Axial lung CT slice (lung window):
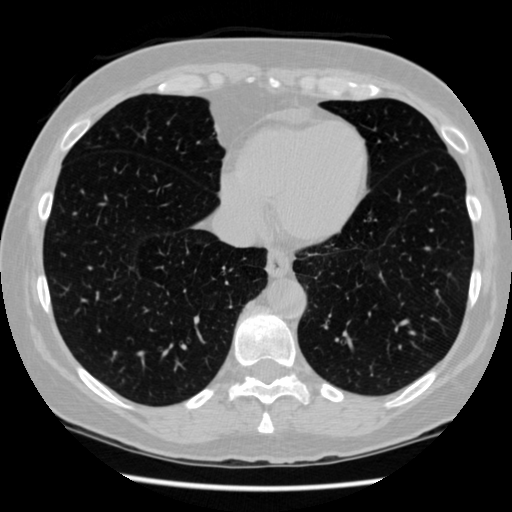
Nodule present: no